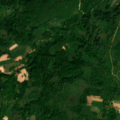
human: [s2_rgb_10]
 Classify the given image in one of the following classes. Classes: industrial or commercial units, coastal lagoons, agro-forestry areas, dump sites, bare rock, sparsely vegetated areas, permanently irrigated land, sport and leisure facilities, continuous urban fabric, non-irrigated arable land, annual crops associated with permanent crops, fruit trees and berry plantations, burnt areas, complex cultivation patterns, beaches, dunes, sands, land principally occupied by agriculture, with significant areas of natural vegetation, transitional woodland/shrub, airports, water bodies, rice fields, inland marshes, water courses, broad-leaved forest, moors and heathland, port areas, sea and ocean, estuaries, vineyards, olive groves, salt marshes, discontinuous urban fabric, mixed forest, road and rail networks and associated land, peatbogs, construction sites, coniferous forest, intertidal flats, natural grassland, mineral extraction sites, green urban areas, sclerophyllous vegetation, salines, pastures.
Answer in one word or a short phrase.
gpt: complex cultivation patterns, land principally occupied by agriculture, with significant areas of natural vegetation, broad-leaved forest